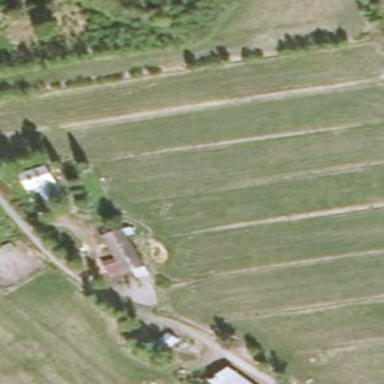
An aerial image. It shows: Farmyard area.